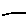
Label: line